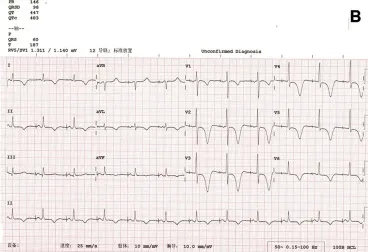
(B) Replacement for a dual-chamber implantable cardiac defibrillator and intentionally higher atrial base rate of 70 bpm resulted in eliminating VA retrograde conduction and shortened QTc of 483 ms.
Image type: electrography (ekg)